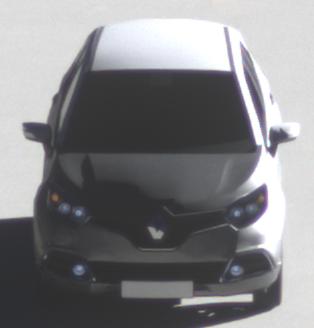
Make: Renault
Model: Captur ENERGY TCe 90
Detailed model: Captur (I)
Model produced from: 2013/06
Model produced until: 2015/05
Doors: 5
Color: gray
Road condition: dry road
Daytime: morning or afternoon
Contrast: high contrast